Question: I am following the tQuery plugins examples and spend some time playing with the rollercoster example. There i tweak some of the code and did manage to add a custom animating object to the scene. Here the camera follows the points in a spline closed path and i hooked the animating object with the camera so that the object also moves with the camera. What i was hoping to achieve is to face the object towards the scene and move it along the camera which gives nice effect as if the object is moving or racing along the path. The object follows the path but it also changes its rotation with the camera as the camera progress. which gives the effect as if the object is falling through the path. What i am trying to say is this:
<URL>
Here you can see what i have done so far.
and here is the code for that:
<URL>
What i would like to achieve is the object always have same oreintation as it follows the path.
like this:

The object should always have this orientation.
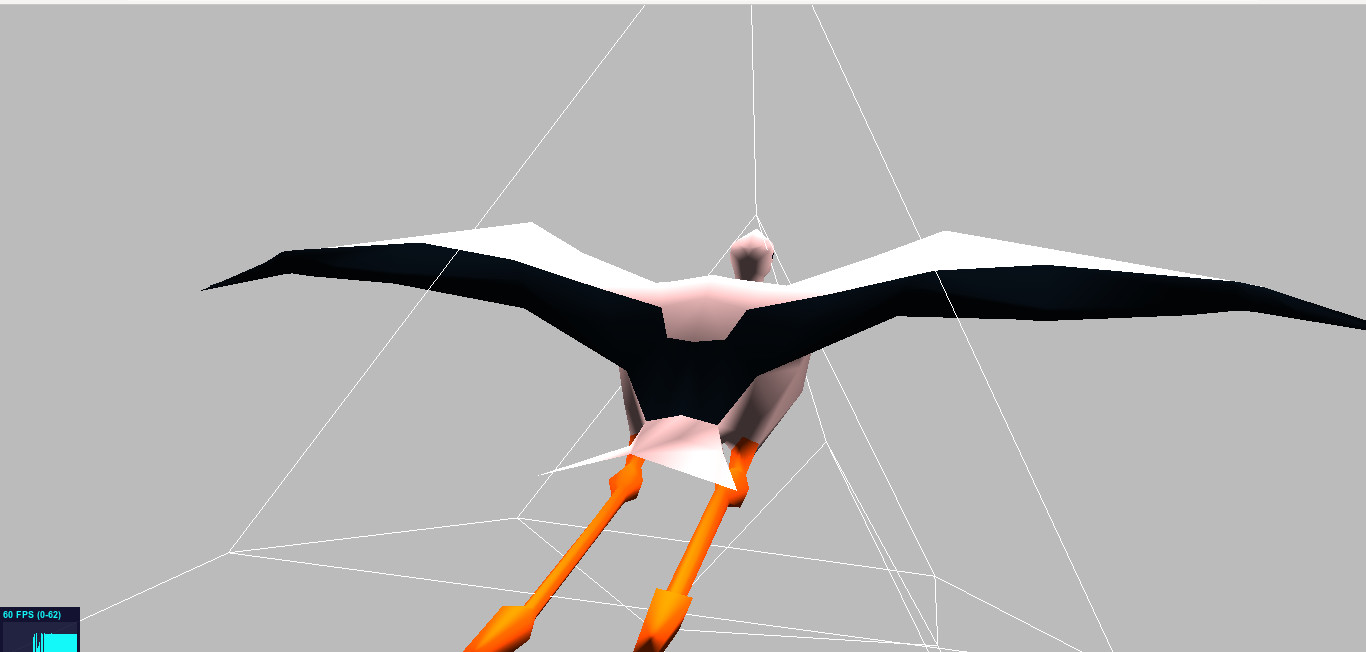
Answer: You have line 'camera.lookAt(point);' , and that exact same instruction could be used for the bird to direction it.
'''
bird.lookAt(point);
'''
Hope this helps.